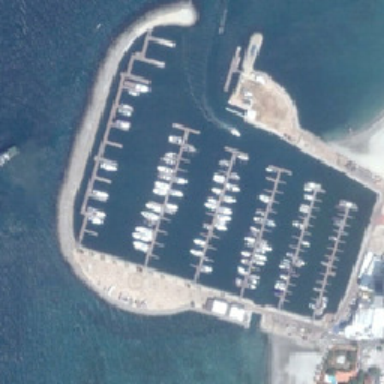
Irregular corner port of it while there are many other buildings .